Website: apple
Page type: payment
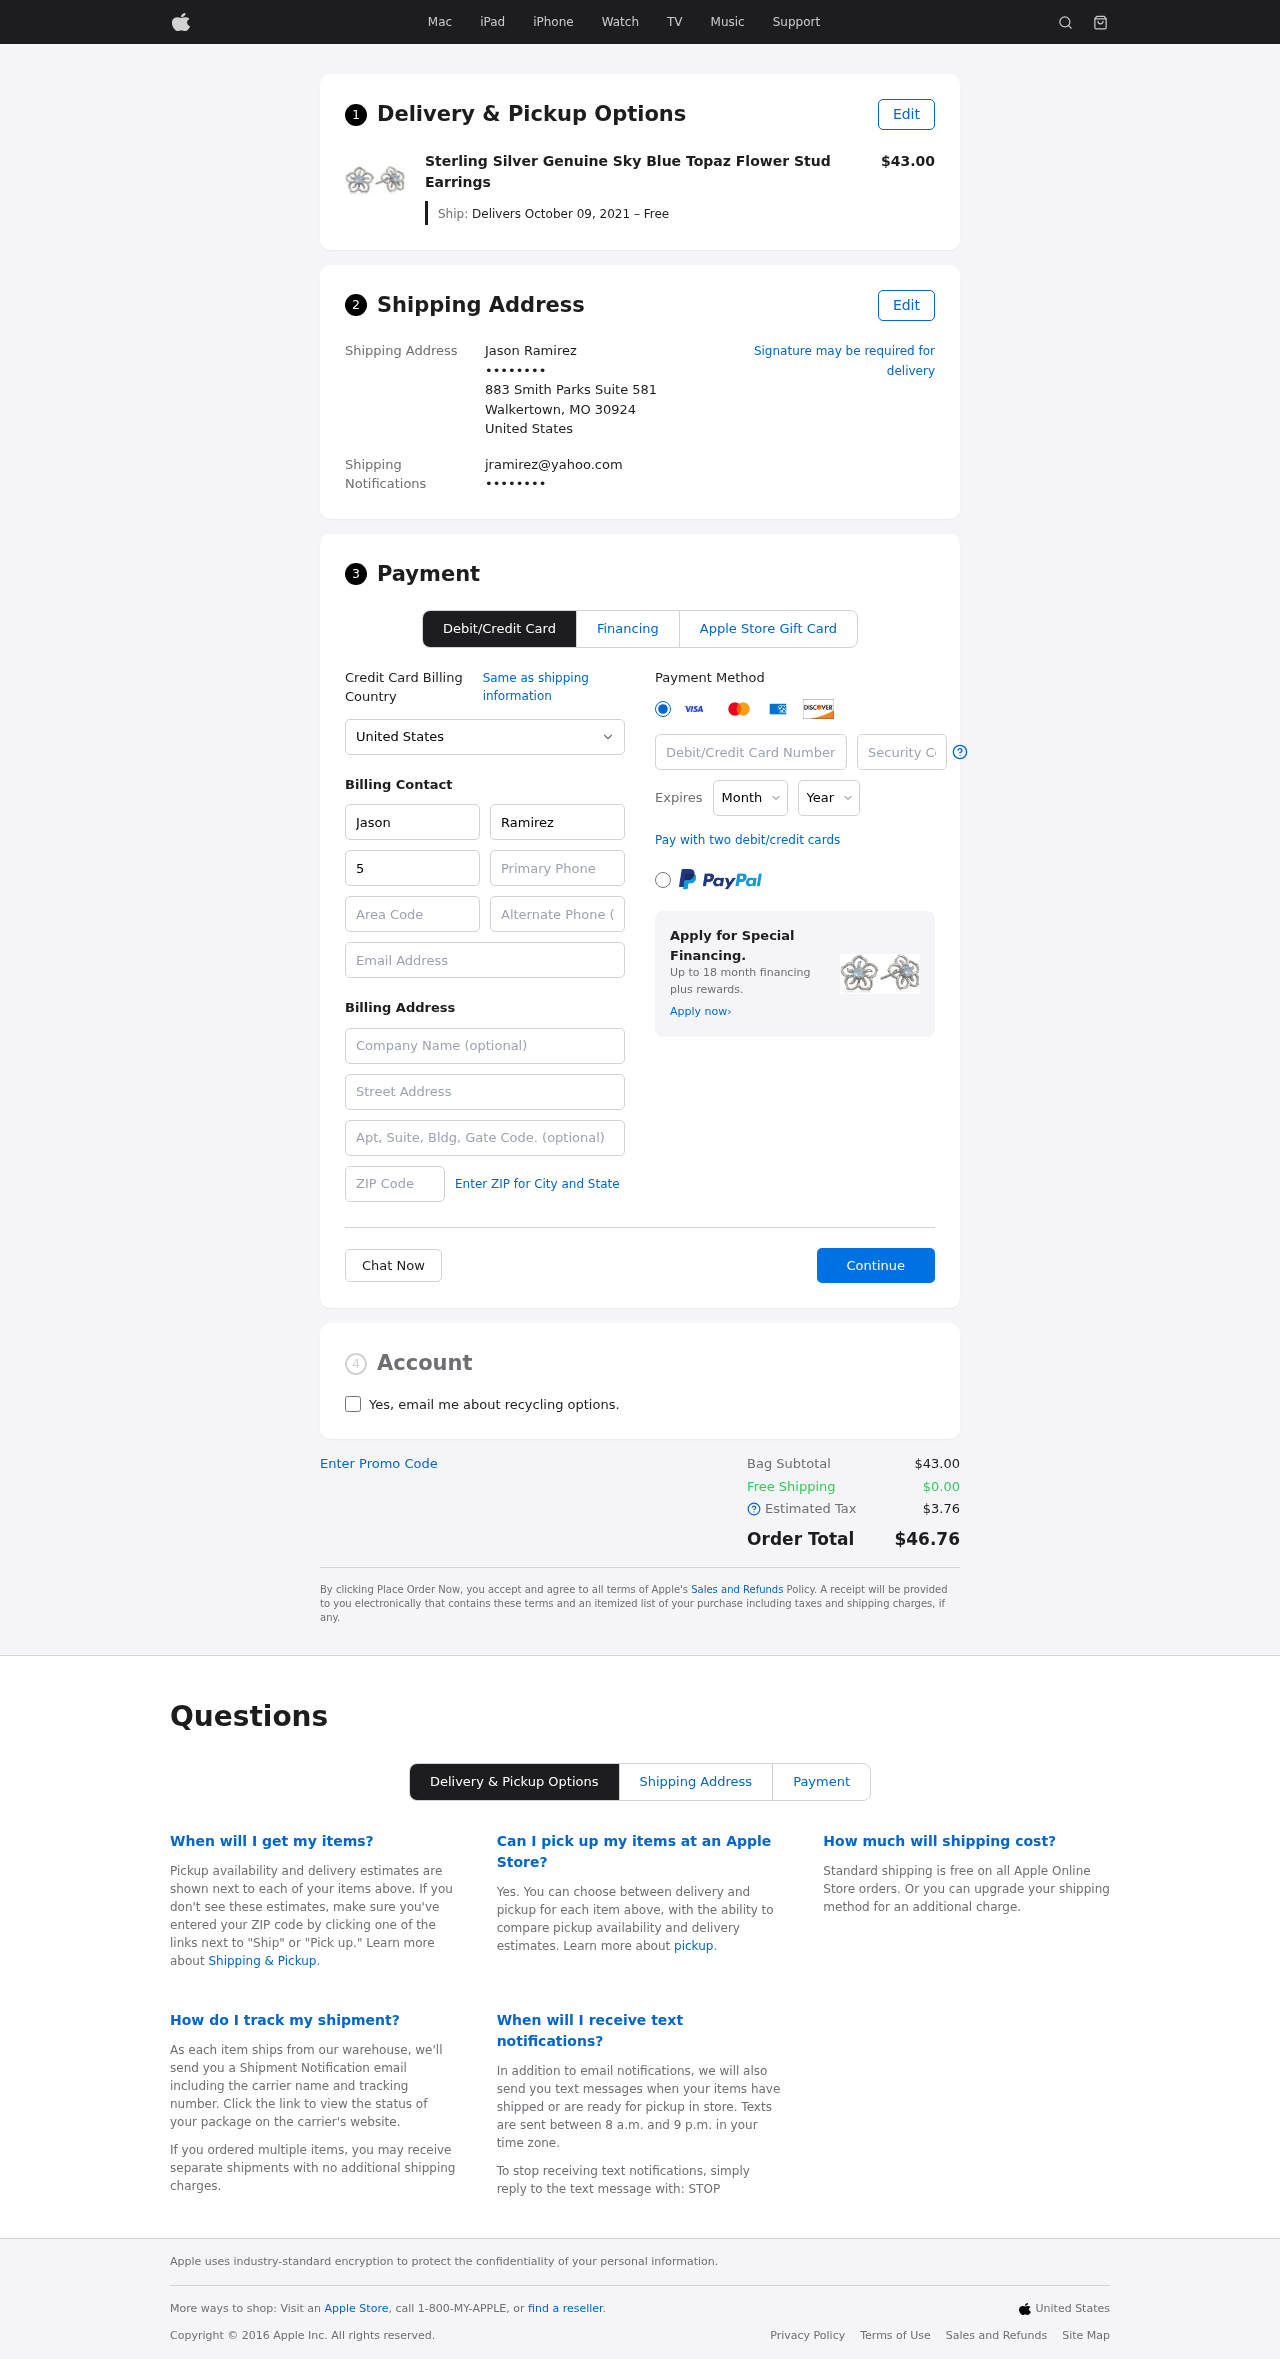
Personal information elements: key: PII_CARD_CVV
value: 861
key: PII_CARD_EXPIRY_MONTH
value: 04
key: PII_CARD_EXPIRY_YEAR
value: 27
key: PII_CARD_NUMBER
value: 6011 9785 7585 1267
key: PII_CITY_STATE_ZIP
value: Walkertown, MO 30924
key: PII_COUNTRY
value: United States
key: PII_EMAIL
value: jramirez@yahoo.com
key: PII_EMAIL2
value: jramirez@yahoo.com
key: PII_FIRSTNAME
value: Jason
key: PII_FULLNAME
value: Jason Ramirez
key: PII_LASTNAME
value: Ramirez
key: PII_PHONE3
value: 5552809961
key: PII_PHONE_ALT
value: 6466156262
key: PII_PHONE_ALT_AREA
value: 646
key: PII_PHONE_AREA
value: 555
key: PII_SECURITY_CODE
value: WF81
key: PII_STREET
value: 883 Smith Parks Suite 581
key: PII_PHONE
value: ••••••••
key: PII_PHONE2
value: ••••••••
Product elements: key: PRODUCT1_NAME
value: Sterling Silver Genuine Sky Blue Topaz Flower Stud Earrings
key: PRODUCT1_PRICE
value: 43
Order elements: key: ORDER_DELIVERY_DATE
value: Delivers October 09, 2021 – Free
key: ORDER_SUBTOTAL
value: $43.00
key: ORDER_SHIPPING_COST
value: $0.00
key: ORDER_TAX
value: $3.76
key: ORDER_TOTAL
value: $46.76